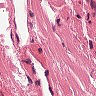
Metastatic tissue present: no